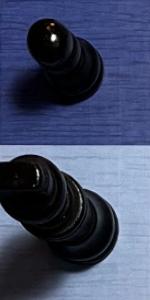
Label: King_Black